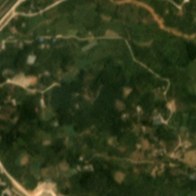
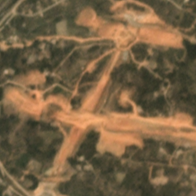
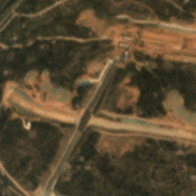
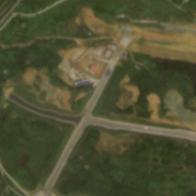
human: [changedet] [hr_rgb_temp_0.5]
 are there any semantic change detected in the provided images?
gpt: deforestation occurred and bareland appeared in the scene .

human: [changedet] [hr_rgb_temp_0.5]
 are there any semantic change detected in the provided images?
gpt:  a straight concrete road with intersecting roads have appeared in the scene .

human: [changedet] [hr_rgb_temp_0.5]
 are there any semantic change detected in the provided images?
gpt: Many trees are removed and new roads are constructed.

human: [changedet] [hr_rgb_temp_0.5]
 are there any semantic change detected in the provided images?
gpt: Some new roads and construction site at the top left appears .

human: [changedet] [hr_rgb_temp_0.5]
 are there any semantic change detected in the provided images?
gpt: a main road with some intersecting roads has constructed .